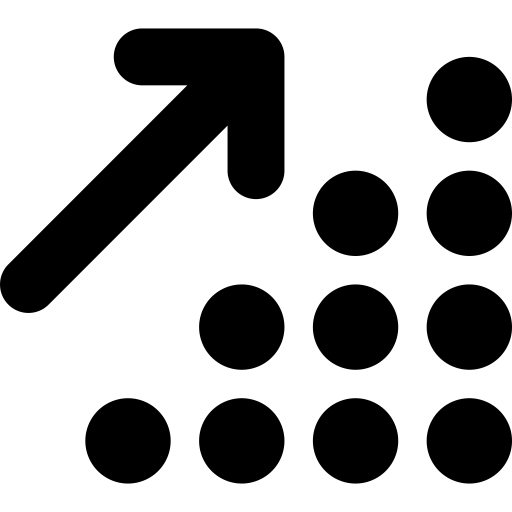
Tags: icon, FontAwesome, fa-icon, solid, arrow, up, right, dots